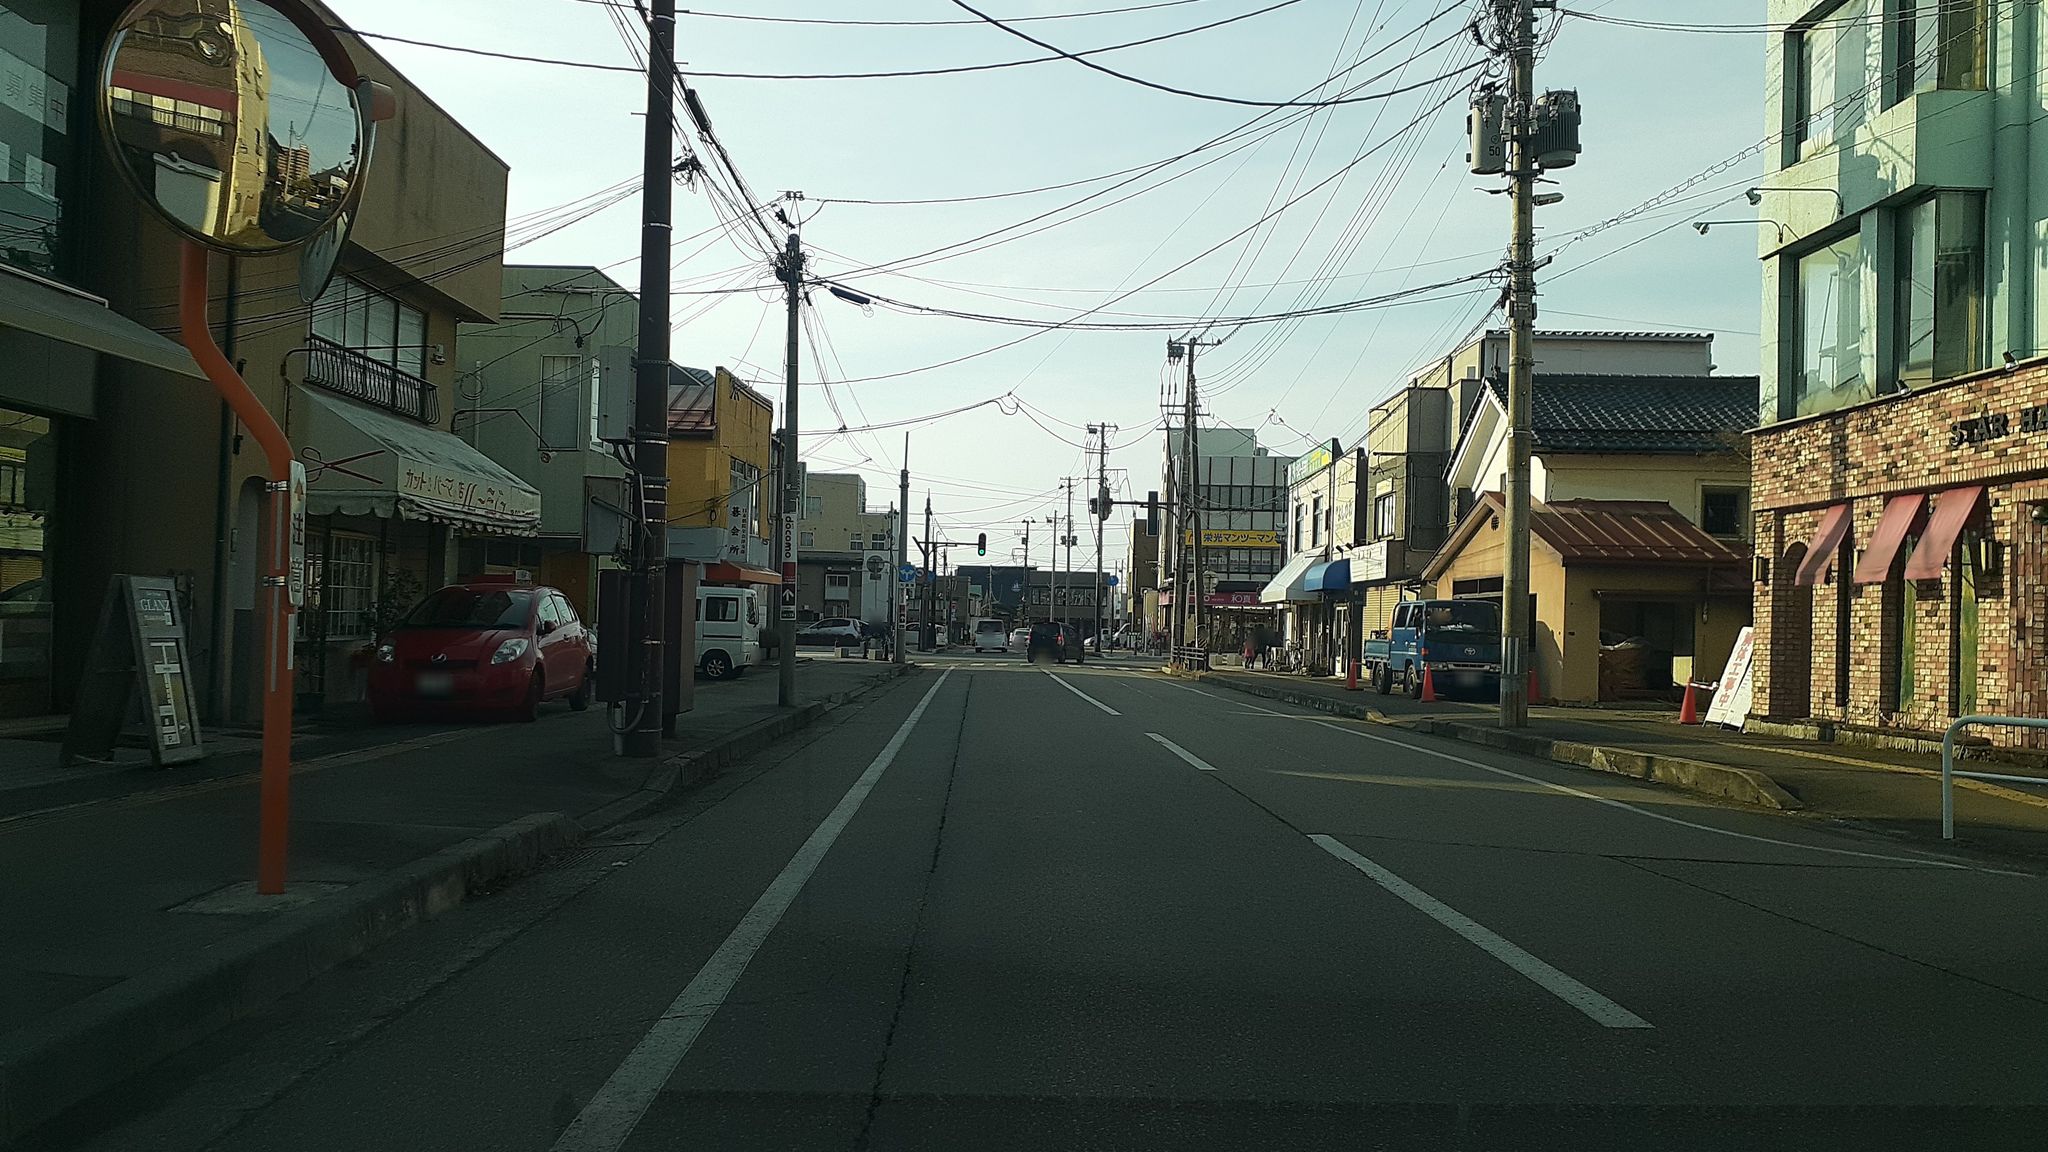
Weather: clear
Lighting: day
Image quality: good
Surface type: railway
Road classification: tertiary
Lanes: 2.0
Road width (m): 1.5
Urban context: urban centre
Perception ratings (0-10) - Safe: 3.5, Lively: 7.8, Beautiful: 7.39, Boring: 1.27, Depressing: 4.32, Wealthy: 1.45